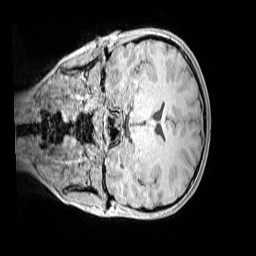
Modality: MP2RAGE
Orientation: coronal
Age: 10
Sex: female
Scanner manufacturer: siemens
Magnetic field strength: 3 T
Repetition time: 4 s
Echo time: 0.00299 s